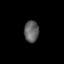
Tissue: lung
Cell type: Epithelial cells
Senescence score: 0.208
Nuclear area (px): 310
Mean DAPI intensity: 96.548